Field crop: tomato
Growth stage: 2
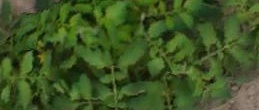
Species: tomato